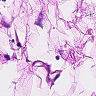
Metastatic tissue present: no